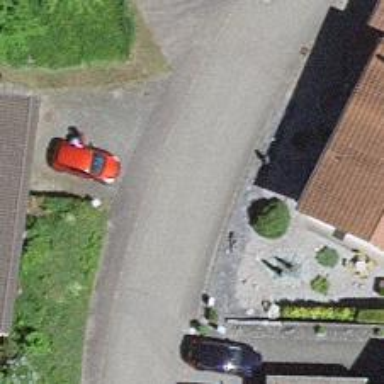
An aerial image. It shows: Asphalt road in residential area.